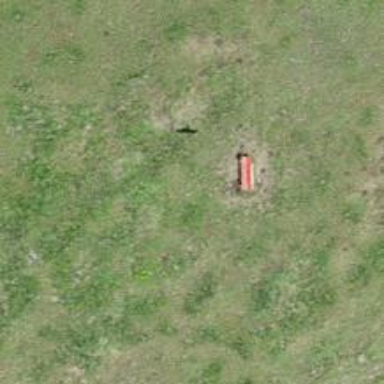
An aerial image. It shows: Bench for seating.